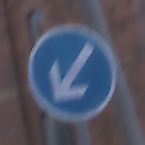
Verkehrszeichen: VorgeschriebeneVorbeifahrtLinks
Umgebung: Outdoor, Urban
Tageszeit: SunriseSunset
Wetter: Clear
Licht: Natural
Jahreszeit: NotSpecified
Kontrast: MediumContrast